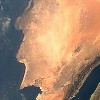
Label: land